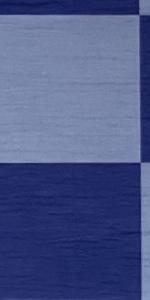
Label: Empty